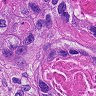
Metastatic tissue present: yes